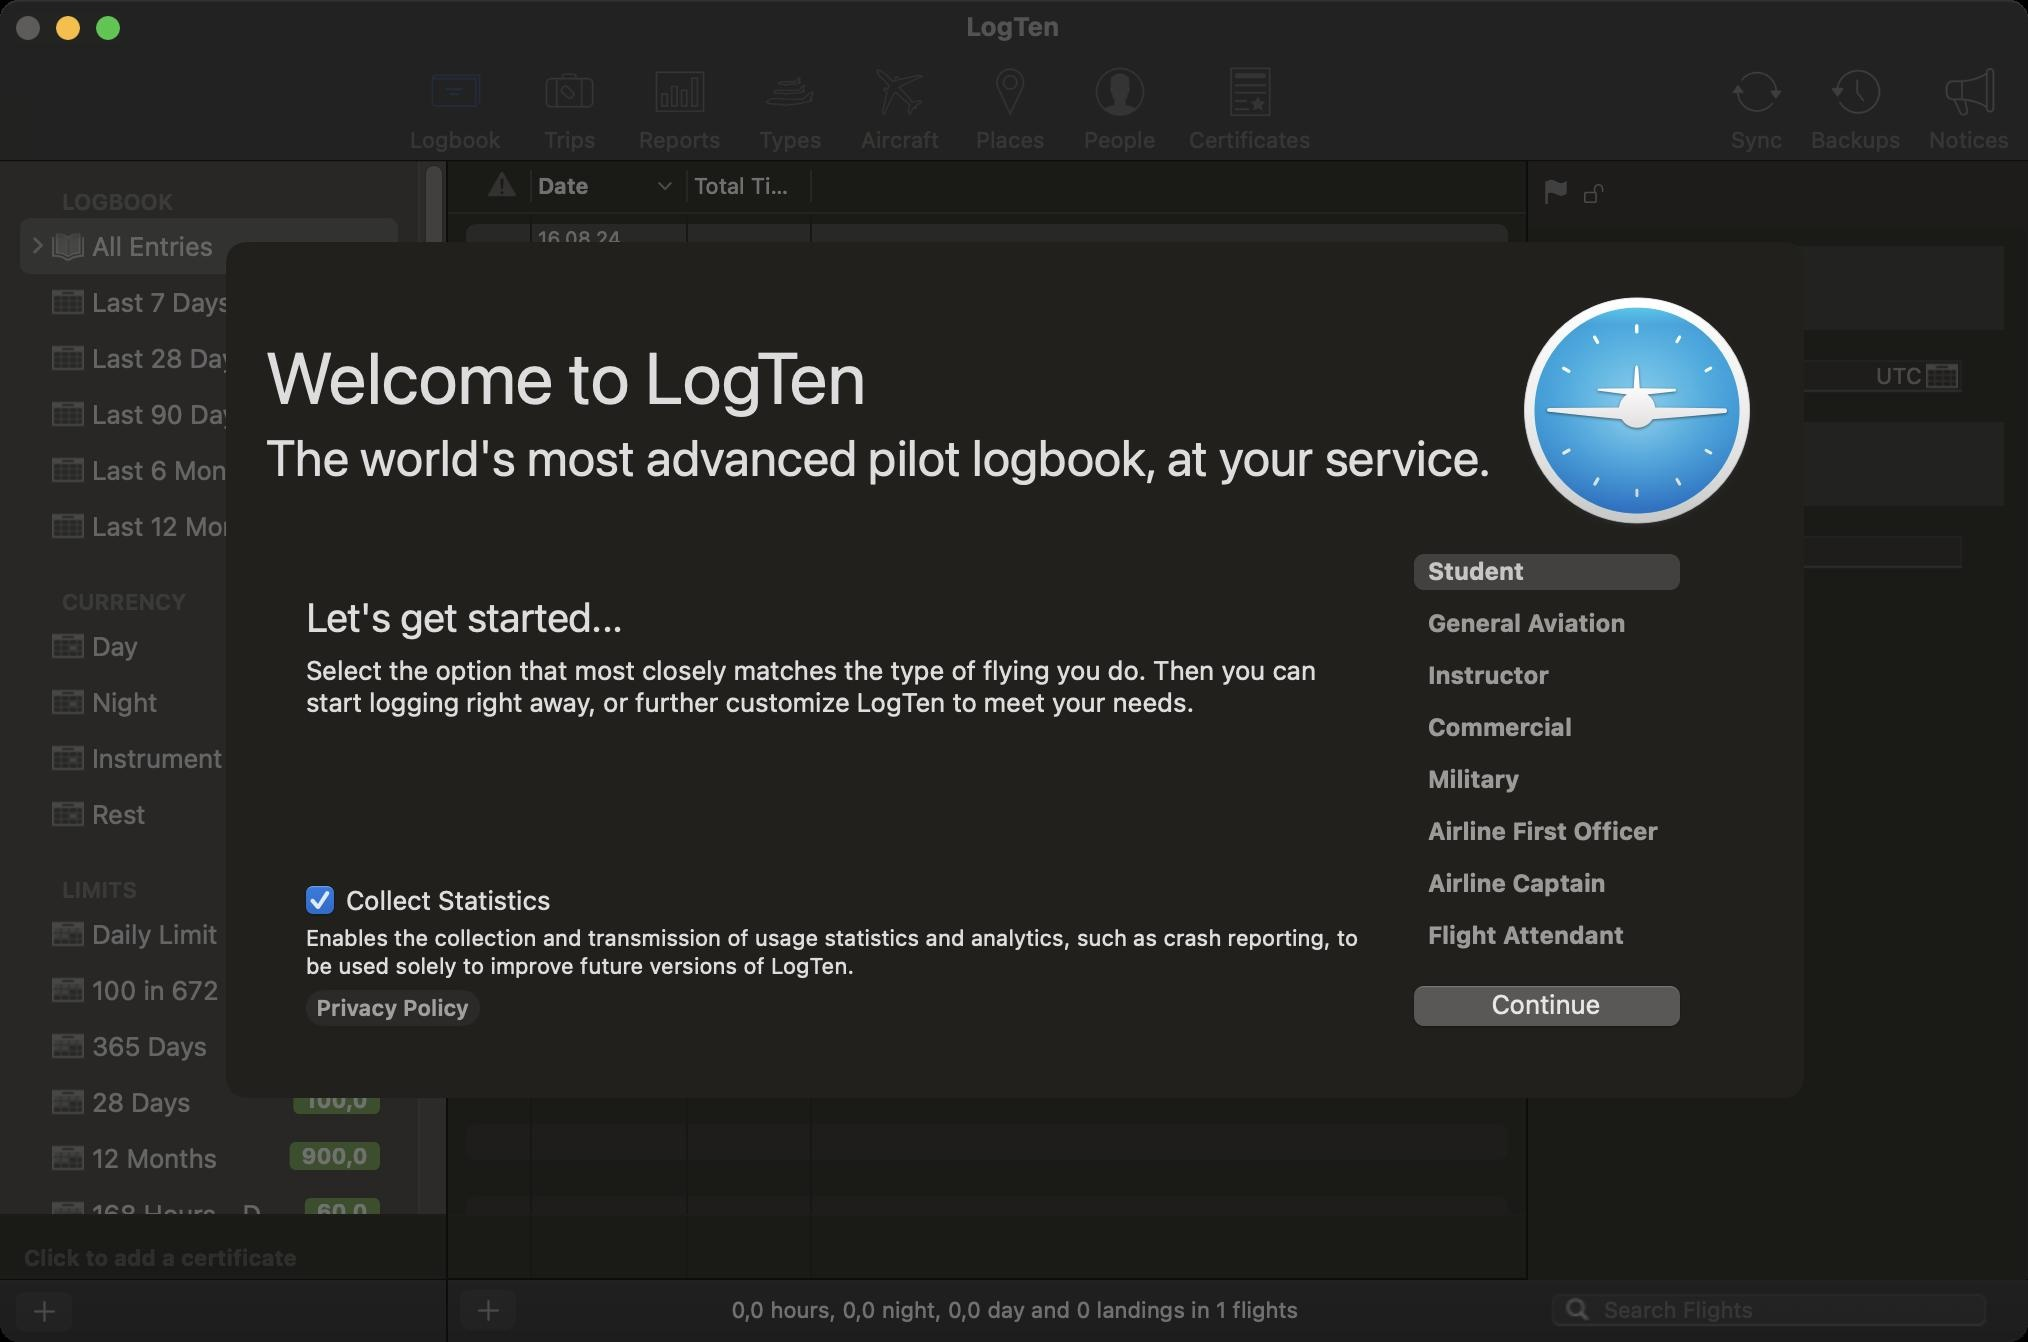
Accessibility tree:
{"name": "LogTen", "role": "AXWindow", "description": null, "role_description": "standard window", "value": null, "position": "357.00;254.00", "size": "1014;671", "children": [{"name": null, "role": "AXSplitGroup", "description": null, "role_description": "split group", "value": null, "position": "0.00;80.00", "size": "1014;591", "children": [{"name": null, "role": "AXGroup", "description": null, "role_description": "group", "value": null, "position": "-7.00;605.00", "size": "234;4", "children": []}, {"name": null, "role": "AXScrollArea", "description": null, "role_description": "scroll area", "value": null, "position": "0.00;80.00", "size": "224;527", "children": [{"name": null, "role": "AXOutline", "description": null, "role_description": "outline", "value": null, "position": "0.00;80.00", "size": "209;639", "children": [{"name": null, "role": "AXRow", "description": null, "role_description": "outline row", "value": null, "position": "0.00;90.00", "size": "209;19", "children": [{"name": null, "role": "AXStaticText", "description": null, "role_description": "text", "value": "LOGBOOK", "position": "29.00;90.00", "size": "164;19", "children": []}]}, {"name": null, "role": "AXRow", "description": null, "role_description": "outline row", "value": null, "position": "0.00;109.00", "size": "209;28", "children": [{"name": null, "role": "AXGroup", "description": null, "role_description": "group", "value": null, "position": "10.00;109.00", "size": "189;28", "children": [{"name": null, "role": "AXDisclosureTriangle", "description": null, "role_description": "disclosure triangle", "value": 0, "position": "12.00;109.00", "size": "13;28", "children": []}, {"name": null, "role": "AXStaticText", "description": null, "role_description": "text", "value": "All Entries", "position": "25.00;109.00", "size": "168;28", "children": []}]}]}, {"name": null, "role": "AXRow", "description": null, "role_description": "outline row", "value": null, "position": "0.00;137.00", "size": "209;28", "children": [{"name": null, "role": "AXStaticText", "description": null, "role_description": "text", "value": "Last 7 Days", "position": "25.00;137.00", "size": "168;28", "children": []}]}, {"name": null, "role": "AXRow", "description": null, "role_description": "outline row", "value": null, "position": "0.00;165.00", "size": "209;28", "children": [{"name": null, "role": "AXStaticText", "description": null, "role_description": "text", "value": "Last 28 Days", "position": "25.00;165.00", "size": "168;28", "children": []}]}, {"name": null, "role": "AXRow", "description": null, "role_description": "outline row", "value": null, "position": "0.00;193.00", "size": "209;28", "children": [{"name": null, "role": "AXStaticText", "description": null, "role_description": "text", "value": "Last 90 Days", "position": "25.00;193.00", "size": "168;28", "children": []}]}, {"name": null, "role": "AXRow", "description": null, "role_description": "outline row", "value": null, "position": "0.00;221.00", "size": "209;28", "children": [{"name": null, "role": "AXStaticText", "description": null, "role_description": "text", "value": "Last 6 Months", "position": "25.00;221.00", "size": "168;28", "children": []}]}, {"name": null, "role": "AXRow", "description": null, "role_description": "outline row", "value": null, "position": "0.00;249.00", "size": "209;28", "children": [{"name": null, "role": "AXStaticText", "description": null, "role_description": "text", "value": "Last 12 Months", "position": "25.00;249.00", "size": "168;28", "children": []}]}, {"name": null, "role": "AXRow", "description": null, "role_description": "outline row", "value": null, "position": "0.00;290.00", "size": "209;19", "children": [{"name": null, "role": "AXStaticText", "description": null, "role_description": "text", "value": "CURRENCY", "position": "29.00;290.00", "size": "164;19", "children": []}]}, {"name": null, "role": "AXRow", "description": null, "role_description": "outline row", "value": null, "position": "0.00;309.00", "size": "209;28", "children": [{"name": null, "role": "AXStaticText", "description": null, "role_description": "text", "value": "Day", "position": "25.00;309.00", "size": "168;28", "children": []}]}, {"name": null, "role": "AXRow", "description": null, "role_description": "outline row", "value": null, "position": "0.00;337.00", "size": "209;28", "children": [{"name": null, "role": "AXStaticText", "description": null, "role_description": "text", "value": "Night", "position": "25.00;337.00", "size": "168;28", "children": []}]}, {"name": null, "role": "AXRow", "description": null, "role_description": "outline row", "value": null, "position": "0.00;365.00", "size": "209;28", "children": [{"name": null, "role": "AXStaticText", "description": null, "role_description": "text", "value": "Instrument", "position": "25.00;365.00", "size": "168;28", "children": []}]}, {"name": null, "role": "AXRow", "description": null, "role_description": "outline row", "value": null, "position": "0.00;393.00", "size": "209;28", "children": [{"name": null, "role": "AXStaticText", "description": null, "role_description": "text", "value": "Rest", "position": "25.00;393.00", "size": "168;28", "children": []}]}, {"name": null, "role": "AXRow", "description": null, "role_description": "outline row", "value": null, "position": "0.00;434.00", "size": "209;19", "children": [{"name": null, "role": "AXStaticText", "description": null, "role_description": "text", "value": "LIMITS", "position": "29.00;434.00", "size": "164;19", "children": []}]}, {"name": null, "role": "AXRow", "description": null, "role_description": "outline row", "value": null, "position": "0.00;453.00", "size": "209;28", "children": [{"name": null, "role": "AXStaticText", "description": null, "role_description": "text", "value": "Daily Limit (9 hours)", "position": "25.00;453.00", "size": "168;28", "children": []}]}, {"name": null, "role": "AXRow", "description": null, "role_description": "outline row", "value": null, "position": "0.00;481.00", "size": "209;28", "children": [{"name": null, "role": "AXStaticText", "description": null, "role_description": "text", "value": "100 in 672 Hours", "position": "25.00;481.00", "size": "168;28", "children": []}]}, {"name": null, "role": "AXRow", "description": null, "role_description": "outline row", "value": null, "position": "0.00;509.00", "size": "209;28", "children": [{"name": null, "role": "AXStaticText", "description": null, "role_description": "text", "value": "365 Days", "position": "25.00;509.00", "size": "168;28", "children": []}]}, {"name": null, "role": "AXRow", "description": null, "role_description": "outline row", "value": null, "position": "0.00;537.00", "size": "209;28", "children": [{"name": null, "role": "AXStaticText", "description": null, "role_description": "text", "value": "28 Days", "position": "25.00;537.00", "size": "168;28", "children": []}]}, {"name": null, "role": "AXRow", "description": null, "role_description": "outline row", "value": null, "position": "0.00;565.00", "size": "209;28", "children": [{"name": null, "role": "AXStaticText", "description": null, "role_description": "text", "value": "12 Months", "position": "25.00;565.00", "size": "168;28", "children": []}]}, {"name": null, "role": "AXRow", "description": null, "role_description": "outline row", "value": null, "position": "0.00;593.00", "size": "209;28", "children": [{"name": null, "role": "AXStaticText", "description": null, "role_description": "text", "value": "168 Hours - Duty", "position": "25.00;593.00", "size": "168;28", "children": []}]}, {"name": null, "role": "AXRow", "description": null, "role_description": "outline row", "value": null, "position": "0.00;621.00", "size": "209;28", "children": [{"name": null, "role": "AXStaticText", "description": null, "role_description": "text", "value": "672 Hours - Duty", "position": "25.00;621.00", "size": "168;28", "children": []}]}, {"name": null, "role": "AXRow", "description": null, "role_description": "outline row", "value": null, "position": "0.00;649.00", "size": "209;28", "children": [{"name": null, "role": "AXStaticText", "description": null, "role_description": "text", "value": "Daily Dual Given", "position": "25.00;649.00", "size": "168;28", "children": []}]}, {"name": null, "role": "AXRow", "description": null, "role_description": "outline row", "value": null, "position": "0.00;690.00", "size": "209;19", "children": [{"name": null, "role": "AXStaticText", "description": null, "role_description": "text", "value": "SMART GROUPS", "position": "29.00;690.00", "size": "164;19", "children": []}]}, {"name": null, "role": "AXColumn", "description": null, "role_description": "column", "value": null, "position": "10.00;80.00", "size": "189;639", "children": []}]}, {"name": null, "role": "AXScrollBar", "description": null, "role_description": "scroll bar", "value": 0.0, "position": "209.00;80.00", "size": "15;527", "children": [{"name": null, "role": "AXValueIndicator", "description": null, "role_description": "value indicator", "value": 0.0, "position": "209.00;82.00", "size": "15;431", "children": []}, {"name": null, "role": "AXButton", "description": null, "role_description": "increment arrow button", "value": null, "position": "209.00;80.00", "size": "0;0", "children": []}, {"name": null, "role": "AXButton", "description": null, "role_description": "decrement arrow button", "value": null, "position": "209.00;80.00", "size": "0;0", "children": []}, {"name": null, "role": "AXButton", "description": null, "role_description": "increment page button", "value": null, "position": "209.00;513.50", "size": "15;94", "children": []}, {"name": null, "role": "AXButton", "description": null, "role_description": "decrement page button", "value": null, "position": "209.00;80.00", "size": "15;2", "children": []}]}]}, {"name": null, "role": "AXScrollArea", "description": null, "role_description": "scroll area", "value": null, "position": "-2.00;608.00", "size": "227;30", "children": [{"name": null, "role": "AXOutline", "description": null, "role_description": "outline", "value": null, "position": "-2.00;608.00", "size": "227;30", "children": [{"name": null, "role": "AXColumn", "description": null, "role_description": "column", "value": null, "position": "8.00;608.00", "size": "207;30", "children": []}]}]}, {"name": null, "role": "AXGroup", "description": null, "role_description": "group", "value": null, "position": "-3.00;605.00", "size": "227;66", "children": [{"name": null, "role": "AXStaticText", "description": null, "role_description": "text", "value": "", "position": "10.00;610.00", "size": "182;14", "children": []}, {"name": "", "role": "AXButton", "description": "follow link", "role_description": "button", "value": null, "position": "1.00;608.00", "size": "216;29", "children": []}, {"name": null, "role": "AXStaticText", "description": null, "role_description": "text", "value": "", "position": "10.00;622.00", "size": "182;14", "children": []}, {"name": "", "role": "AXMenuButton", "description": "add", "role_description": "menu button", "value": null, "position": "6.00;644.00", "size": "32;25", "children": []}]}, {"name": null, "role": "AXSplitter", "description": null, "role_description": "splitter", "value": 223.0, "position": "223.00;80.00", "size": "1;591", "children": []}, {"name": null, "role": "AXSplitGroup", "description": null, "role_description": "split group", "value": null, "position": "224.00;80.00", "size": "789;560", "children": [{"name": null, "role": "AXSplitGroup", "description": null, "role_description": "split group", "value": null, "position": "224.00;80.00", "size": "539;560", "children": [{"name": null, "role": "AXScrollArea", "description": null, "role_description": "scroll area", "value": null, "position": "223.00;608.00", "size": "541;31", "children": [{"name": null, "role": "AXTable", "description": null, "role_description": "table", "value": null, "position": "223.00;608.00", "size": "541;33", "children": [{"name": null, "role": "AXRow", "description": null, "role_description": "table row", "value": null, "position": "223.00;613.00", "size": "541;18", "children": [{"name": null, "role": "AXTextField", "description": null, "role_description": "text field", "value": "", "position": "239.00;614.00", "size": "25;16", "children": []}, {"name": null, "role": "AXTextField", "description": null, "role_description": "text field", "value": "", "position": "267.00;614.00", "size": "75;16", "children": []}, {"name": null, "role": "AXTextField", "description": null, "role_description": "text field", "value": "", "position": "345.00;614.00", "size": "55;16", "children": []}]}, {"name": null, "role": "AXColumn", "description": null, "role_description": "column", "value": null, "position": "233.00;608.00", "size": "33;33", "children": []}, {"name": null, "role": "AXColumn", "description": null, "role_description": "column", "value": null, "position": "266.00;608.00", "size": "78;33", "children": []}, {"name": null, "role": "AXColumn", "description": null, "role_description": "column", "value": null, "position": "344.00;608.00", "size": "62;33", "children": []}]}]}, {"name": null, "role": "AXScrollArea", "description": null, "role_description": "scroll area", "value": null, "position": "223.00;79.00", "size": "541;528", "children": [{"name": null, "role": "AXTable", "description": null, "role_description": "table", "value": null, "position": "223.00;107.00", "size": "541;500", "children": [{"name": null, "role": "AXRow", "description": null, "role_description": "table row", "value": null, "position": "223.00;112.00", "size": "541;18", "children": [{"name": null, "role": "AXImage", "description": "", "role_description": "image", "value": null, "position": "239.00;113.00", "size": "25;16", "children": []}, {"name": null, "role": "AXTextField", "description": null, "role_description": "text field", "value": "16.08.24", "position": "267.00;113.00", "size": "75;16", "children": []}, {"name": null, "role": "AXTextField", "description": null, "role_description": "text field", "value": "", "position": "345.00;113.00", "size": "55;16", "children": []}]}, {"name": null, "role": "AXColumn", "description": null, "role_description": "column", "value": null, "position": "233.00;107.00", "size": "33;500", "children": []}, {"name": null, "role": "AXColumn", "description": null, "role_description": "column", "value": null, "position": "266.00;107.00", "size": "78;500", "children": []}, {"name": null, "role": "AXColumn", "description": null, "role_description": "column", "value": null, "position": "344.00;107.00", "size": "62;500", "children": []}, {"name": null, "role": "AXGroup", "description": null, "role_description": "group", "value": null, "position": "223.00;79.00", "size": "541;28", "children": [{"name": "", "role": "AXButton", "description": null, "role_description": "sort button", "value": null, "position": "233.00;79.00", "size": "33;28", "children": []}, {"name": "Date", "role": "AXButton", "description": null, "role_description": "sort button", "value": null, "position": "266.00;79.00", "size": "78;28", "children": []}, {"name": "Total_Time", "role": "AXButton", "description": null, "role_description": "sort button", "value": null, "position": "344.00;79.00", "size": "62;28", "children": []}]}]}]}, {"name": null, "role": "AXSplitter", "description": null, "role_description": "splitter", "value": 559.0, "position": "224.00;639.00", "size": "539;1", "children": []}]}, {"name": null, "role": "AXSplitter", "description": null, "role_description": "splitter", "value": 539.0, "position": "763.00;80.00", "size": "1;560", "children": []}, {"name": null, "role": "AXList", "description": null, "role_description": "list", "value": null, "position": "764.00;114.00", "size": "253;526", "children": [{"name": null, "role": "AXRow", "description": null, "role_description": "row", "value": null, "position": "764.00;114.00", "size": "238;0", "children": []}, {"name": null, "role": "AXRow", "description": null, "role_description": "row", "value": null, "position": "764.00;114.00", "size": "238;0", "children": []}, {"name": null, "role": "AXRow", "description": null, "role_description": "row", "value": null, "position": "764.00;114.00", "size": "238;60", "children": [{"name": null, "role": "AXGroup", "description": null, "role_description": "group", "value": null, "position": "764.00;123.00", "size": "238;42", "children": [{"name": null, "role": "AXStaticText", "description": null, "role_description": "text", "value": "FLIGHT", "position": "778.00;138.00", "size": "219;22", "children": []}]}]}, {"name": null, "role": "AXRow", "description": null, "role_description": "row", "value": null, "position": "764.00;174.00", "size": "238;28", "children": [{"name": null, "role": "AXStaticText", "description": null, "role_description": "text", "value": "Date", "position": "781.00;181.00", "size": "64;14", "children": []}, {"name": null, "role": "AXTextField", "description": null, "role_description": "text field", "value": "16.08.24", "position": "850.00;178.00", "size": "132;19", "children": []}, {"name": "", "role": "AXButton", "description": null, "role_description": "button", "value": null, "position": "962.00;180.00", "size": "18;16", "children": []}, {"name": null, "role": "AXStaticText", "description": null, "role_description": "text", "value": "UTC", "position": "914.00;181.00", "size": "49;17", "children": []}]}, {"name": null, "role": "AXRow", "description": null, "role_description": "row", "value": null, "position": "764.00;202.00", "size": "238;60", "children": [{"name": null, "role": "AXGroup", "description": null, "role_description": "group", "value": null, "position": "764.00;211.00", "size": "238;42", "children": [{"name": null, "role": "AXStaticText", "description": null, "role_description": "text", "value": "TIME", "position": "778.00;226.00", "size": "219;22", "children": []}]}]}, {"name": null, "role": "AXRow", "description": null, "role_description": "row", "value": null, "position": "764.00;262.00", "size": "238;28", "children": [{"name": null, "role": "AXStaticText", "description": null, "role_description": "text", "value": "Total Time", "position": "781.00;269.00", "size": "64;14", "children": []}, {"name": null, "role": "AXTextField", "description": null, "role_description": "text field", "value": "", "position": "850.00;266.00", "size": "132;19", "children": []}]}]}, {"name": null, "role": "AXGroup", "description": null, "role_description": "group", "value": null, "position": "764.00;80.00", "size": "251;37", "children": [{"name": "", "role": "AXCheckBox", "description": null, "role_description": "toggle button", "value": 0, "position": "770.00;88.00", "size": "16;16", "children": []}, {"name": "", "role": "AXCheckBox", "description": "unlocked lock", "role_description": "toggle button", "value": 0, "position": "791.00;86.00", "size": "12;20", "children": []}, {"name": "", "role": "AXButton", "description": null, "role_description": "button", "value": null, "position": "788.00;88.00", "size": "18;18", "children": []}]}]}, {"name": null, "role": "AXGroup", "description": null, "role_description": "group", "value": null, "position": "218.00;640.00", "size": "794;34", "children": [{"name": null, "role": "AXStaticText", "description": null, "role_description": "text", "value": "0,0 hours, 0,0 night, 0,0 day and 0 landings in 1 flights", "position": "266.00;648.00", "size": "483;14", "children": []}, {"name": null, "role": "AXStaticText", "description": null, "role_description": "text", "value": "", "position": "266.00;648.00", "size": "483;14", "children": []}, {"name": null, "role": "AXTextField", "description": null, "role_description": "search text field", "value": "", "position": "775.00;645.00", "size": "219;19", "children": [{"name": "", "role": "AXButton", "description": "search", "role_description": "button", "value": null, "position": "777.00;645.00", "size": "24;19", "children": []}]}, {"name": "", "role": "AXButton", "description": "add", "role_description": "button", "value": null, "position": "228.00;643.00", "size": "32;25", "children": []}]}]}, {"name": null, "role": "AXToolbar", "description": null, "role_description": "toolbar", "value": null, "position": "0.00;28.00", "size": "1014;52", "children": [{"name": "Logbook", "role": "AXButton", "description": null, "role_description": "button", "value": null, "position": "198.00;28.00", "size": "60;52", "children": []}, {"name": "Trips", "role": "AXButton", "description": null, "role_description": "button", "value": null, "position": "257.50;28.00", "size": "55;52", "children": []}, {"name": "Reports", "role": "AXButton", "description": null, "role_description": "button", "value": null, "position": "312.50;28.00", "size": "55;52", "children": []}, {"name": "Types", "role": "AXButton", "description": null, "role_description": "button", "value": null, "position": "367.50;28.00", "size": "55;52", "children": []}, {"name": "Aircraft", "role": "AXButton", "description": null, "role_description": "button", "value": null, "position": "422.50;28.00", "size": "55;52", "children": []}, {"name": "Places", "role": "AXButton", "description": null, "role_description": "button", "value": null, "position": "477.50;28.00", "size": "55;52", "children": []}, {"name": "People", "role": "AXButton", "description": null, "role_description": "button", "value": null, "position": "532.50;28.00", "size": "55;52", "children": []}, {"name": "Certificates", "role": "AXButton", "description": null, "role_description": "button", "value": null, "position": "587.50;28.00", "size": "75;52", "children": []}, {"name": "Sync", "role": "AXButton", "description": null, "role_description": "button", "value": null, "position": "858.50;28.00", "size": "40;52", "children": []}, {"name": "Backups", "role": "AXButton", "description": null, "role_description": "button", "value": null, "position": "898.50;28.00", "size": "59;52", "children": []}, {"name": "Notices", "role": "AXButton", "description": null, "role_description": "button", "value": null, "position": "957.50;28.00", "size": "54;52", "children": []}]}, {"name": null, "role": "AXButton", "description": null, "role_description": "close button", "value": null, "position": "7.00;6.00", "size": "14;16", "children": []}, {"name": null, "role": "AXButton", "description": null, "role_description": "zoom button", "value": null, "position": "47.00;6.00", "size": "14;16", "children": [{"name": null, "role": "AXGroup", "description": null, "role_description": "group", "value": null, "position": "47.00;6.00", "size": "14;16", "children": [{"name": null, "role": "AXGroup", "description": null, "role_description": "group", "value": null, "position": "47.00;6.00", "size": "14;16", "children": []}]}]}, {"name": null, "role": "AXButton", "description": null, "role_description": "minimize button", "value": null, "position": "27.00;6.00", "size": "14;16", "children": []}, {"name": null, "role": "AXStaticText", "description": null, "role_description": "text", "value": "LogTen", "position": "481.00;5.00", "size": "51;16", "children": []}, {"name": null, "role": "AXSheet", "description": null, "role_description": "sheet", "value": null, "position": "113.00;121.00", "size": "789;428", "children": [{"name": null, "role": "AXStaticText", "description": null, "role_description": "text", "value": "Welcome to LogTen", "position": "131.00;167.00", "size": "617;43", "children": []}, {"name": null, "role": "AXStaticText", "description": null, "role_description": "text", "value": "The world's most advanced pilot logbook, at your service.", "position": "131.00;214.00", "size": "617;29", "children": []}, {"name": null, "role": "AXImage", "description": "AppIcon", "role_description": "image", "value": null, "position": "754.00;141.00", "size": "128;128", "children": []}, {"name": null, "role": "AXStaticText", "description": null, "role_description": "text", "value": "Let's get started...", "position": "151.00;297.00", "size": "538;24", "children": []}, {"name": "Collect_Statistics", "role": "AXCheckBox", "description": null, "role_description": "checkbox", "value": 1, "position": "151.00;441.00", "size": "536;18", "children": []}, {"name": null, "role": "AXStaticText", "description": null, "role_description": "text", "value": "Enables the collection and transmission of usage statistics and analytics, such as crash reporting, to be used solely to improve future versions of LogTen. ", "position": "151.00;462.00", "size": "538;28", "children": []}, {"name": null, "role": "AXStaticText", "description": null, "role_description": "text", "value": "Select the option that most closely matches the type of flying you do. Then you can start logging right away, or further customize LogTen to meet your needs.", "position": "151.00;327.00", "size": "538;32", "children": []}, {"name": "Student", "role": "AXCheckBox", "description": null, "role_description": "toggle button", "value": 1, "position": "707.00;277.00", "size": "133;19", "children": []}, {"name": "General_Aviation", "role": "AXCheckBox", "description": null, "role_description": "toggle button", "value": 0, "position": "707.00;303.00", "size": "133;19", "children": []}, {"name": "Instructor", "role": "AXCheckBox", "description": null, "role_description": "toggle button", "value": 0, "position": "707.00;329.00", "size": "133;19", "children": []}, {"name": "Commercial", "role": "AXCheckBox", "description": null, "role_description": "toggle button", "value": 0, "position": "707.00;355.00", "size": "133;19", "children": []}, {"name": "Military", "role": "AXCheckBox", "description": null, "role_description": "toggle button", "value": 0, "position": "707.00;381.00", "size": "133;19", "children": []}, {"name": "Airline_First_Officer", "role": "AXCheckBox", "description": null, "role_description": "toggle button", "value": 0, "position": "707.00;407.00", "size": "133;19", "children": []}, {"name": "Airline_Captain", "role": "AXCheckBox", "description": null, "role_description": "toggle button", "value": 0, "position": "707.00;433.00", "size": "133;19", "children": []}, {"name": "Flight_Attendant", "role": "AXCheckBox", "description": null, "role_description": "toggle button", "value": 0, "position": "707.00;459.00", "size": "133;19", "children": []}, {"name": "Continue", "role": "AXButton", "description": null, "role_description": "button", "value": null, "position": "700.00;488.00", "size": "147;32", "children": []}, {"name": "Privacy_Policy", "role": "AXButton", "description": null, "role_description": "button", "value": null, "position": "153.00;495.00", "size": "87;18", "children": []}]}]}